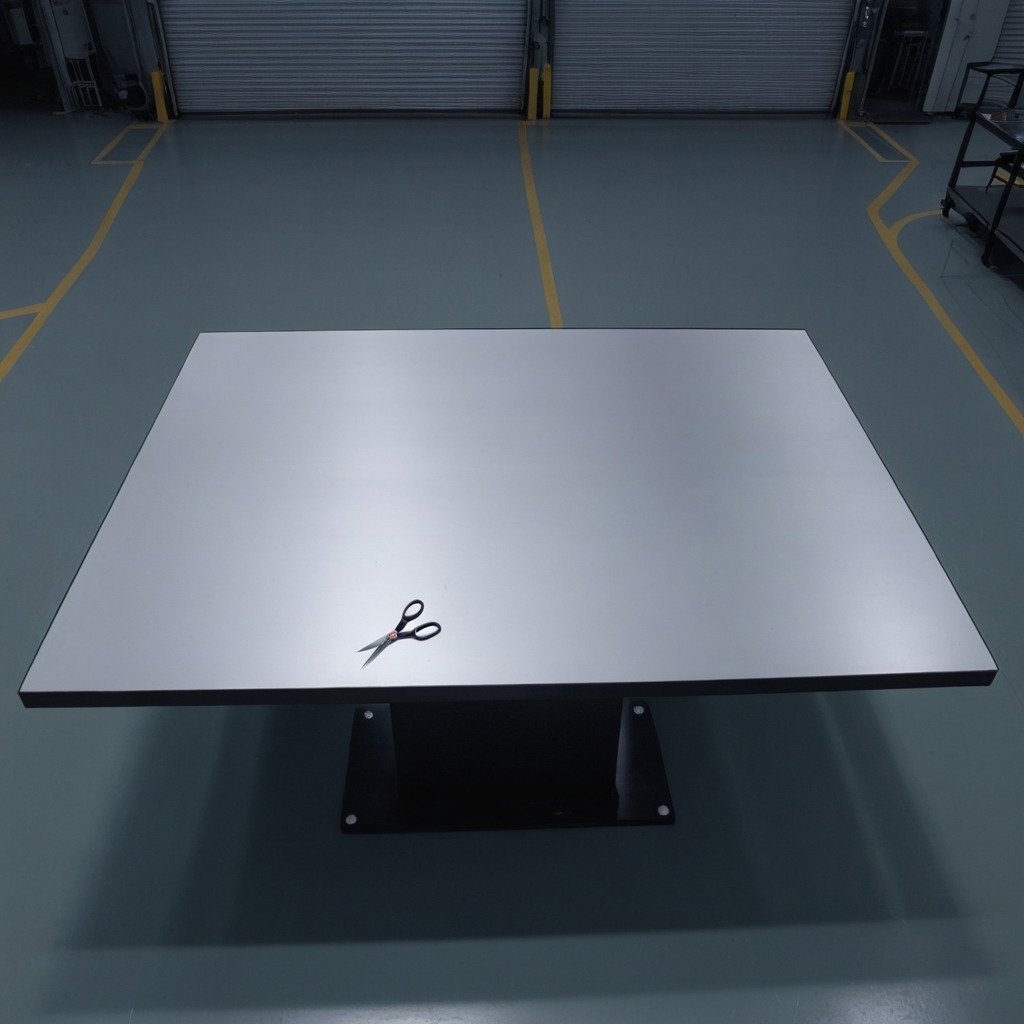
A scissor is lying on the tabletop.